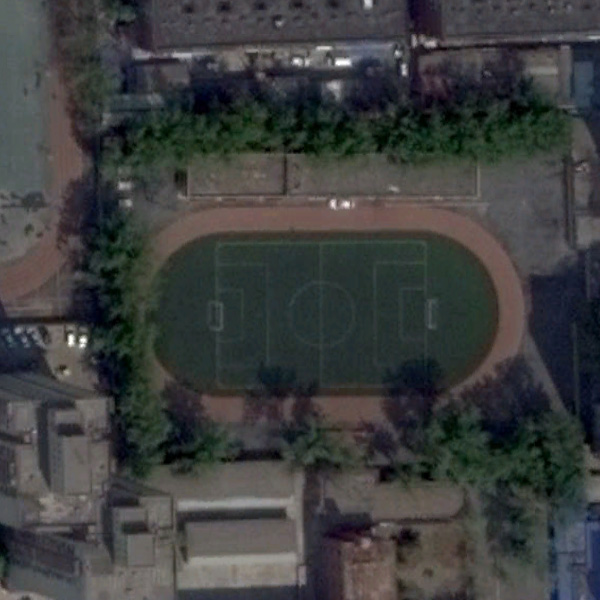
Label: Playground